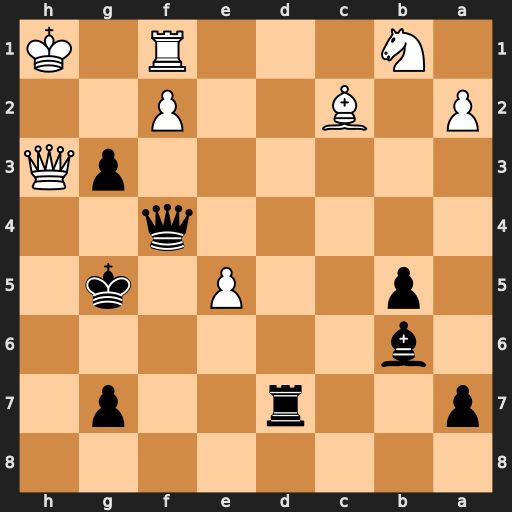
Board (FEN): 8/p2r2p1/1b6/1p2P1k1/5q2/6pQ/P1B2P2/1N3R1K
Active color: b
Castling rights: -
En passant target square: -
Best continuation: Bxf2 Qf5+ Qxf5 Bxf5 Kxf5